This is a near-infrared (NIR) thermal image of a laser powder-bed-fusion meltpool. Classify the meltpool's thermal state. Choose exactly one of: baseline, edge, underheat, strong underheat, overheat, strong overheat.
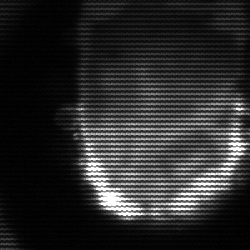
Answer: baseline